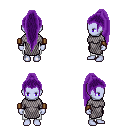
a pixel art fantasy rpg character, female body template, dark elf, purple skin, chain mail, white pants, purple extra-long topknot hairstyle, leather bracers, four views (front, back, left, right), 2x2 character sprite sheet, small pixel art, hard edges, no anti-aliasing